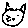
Label: cat